Field crop: maize
Growth stage: 2
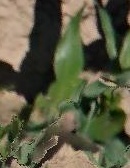
Species: maize